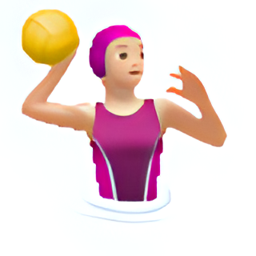
Name: woman playing water polo type 1 2
Emoji: 🤽🏻‍♀️
Group: People & Body
Sub-group: person-sport